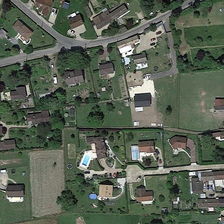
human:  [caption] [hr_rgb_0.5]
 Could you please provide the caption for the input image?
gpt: many buildings and green trees are in a medium residential area .

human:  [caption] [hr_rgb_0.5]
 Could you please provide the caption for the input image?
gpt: many buildings and green trees are in a medium residential area .

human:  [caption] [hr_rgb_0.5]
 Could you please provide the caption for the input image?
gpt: many buildings and green trees are in a medium residential area .

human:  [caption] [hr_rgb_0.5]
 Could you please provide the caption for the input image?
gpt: many buildings and green trees are in a medium residential area .

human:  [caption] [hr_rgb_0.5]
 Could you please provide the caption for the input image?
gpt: many buildings and green trees are in a medium residential area .